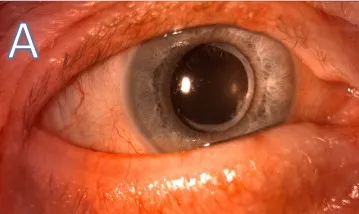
Skin and ocular findings in a patient with rosacea before treatment. . A and B: Rounded, notched, thickened, and telangiectatic eyelid margins.
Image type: ophthalmic_imaging (slit_lamp_photograph)